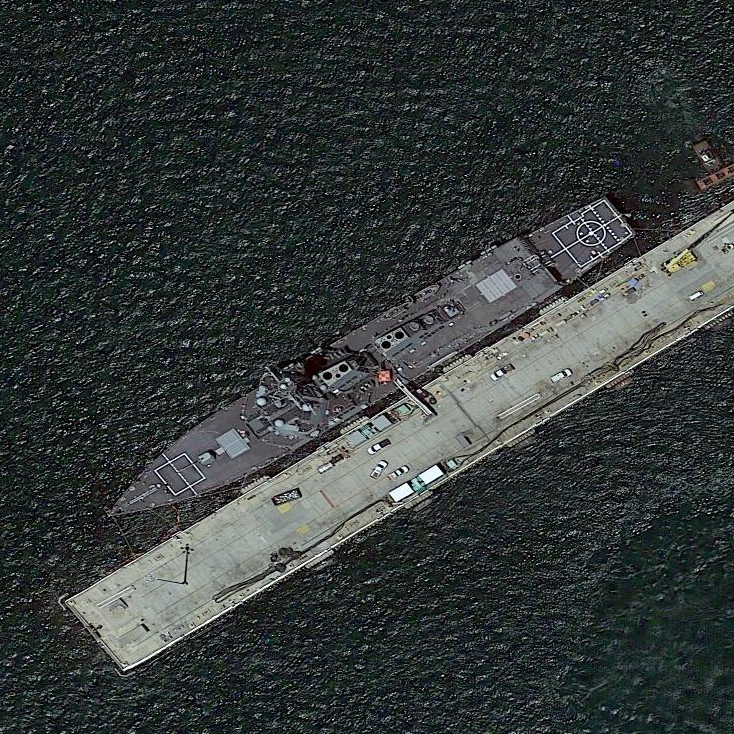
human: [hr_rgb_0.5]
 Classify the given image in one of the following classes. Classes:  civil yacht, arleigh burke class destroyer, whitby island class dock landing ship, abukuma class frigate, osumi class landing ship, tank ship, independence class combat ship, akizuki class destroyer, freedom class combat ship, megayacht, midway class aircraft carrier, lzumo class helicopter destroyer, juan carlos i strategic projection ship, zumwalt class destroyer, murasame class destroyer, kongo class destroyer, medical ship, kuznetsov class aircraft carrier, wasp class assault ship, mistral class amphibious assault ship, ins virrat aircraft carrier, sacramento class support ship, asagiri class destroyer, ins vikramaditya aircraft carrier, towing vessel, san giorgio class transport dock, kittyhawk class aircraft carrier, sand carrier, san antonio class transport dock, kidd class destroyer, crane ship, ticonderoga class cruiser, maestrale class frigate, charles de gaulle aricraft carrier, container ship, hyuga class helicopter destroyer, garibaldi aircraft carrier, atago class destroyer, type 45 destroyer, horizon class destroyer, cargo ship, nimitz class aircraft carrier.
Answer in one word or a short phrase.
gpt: Arleigh Burke class destroyer